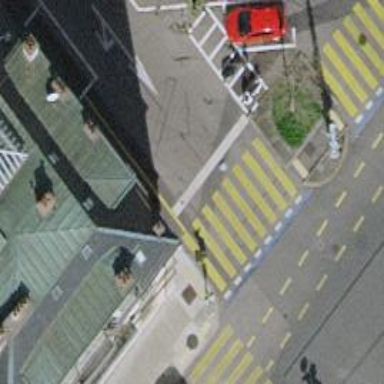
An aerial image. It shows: Road crossing with traffic signals.